Question: Greetings
I started developing with WPF yesterday and have ran into some issues. I came to the understanding that a Canvas was the equivalent to a Panel in WinForms. However I'm running into some difficulties with the 'click' event. The MouseLeftButtonDown event. If it's relevant or not, this Image and the Canvasses are in a UserControl

The above image is basically what I am having difficulties with. The 3 images you see is one image. The squares you see are each different canvases. Depending on what canvas is clicked i want something different to happen.
Currently i have the following code:
'''
<Grid>
<Canvas Name="canvasTerran" Height="27" Width="26" Margin="88,106,134,106" MouseLeftButtonDown="canvasTerran_MouseLeftButtonDown" />
<Canvas Name="canvasZerg" Height="27" Width="26" Margin="117,107,105,107" MouseLeftButtonDown="canvasZerg_MouseLeftButtonDown" />
<Canvas Name="canvasProtoss" Height="27" Margin="145,107,88,107" MouseLeftButtonDown="canvasProtoss_MouseLeftButtonDown" />
<Image Name="imageRaces" Height="27" Width="73" Stretch="Fill" Source="pack://application:,,,/Images/Races/Races.png" />
</Grid>
'''
When I run the application (the user control is in the main window ofcourse) and I click where the canvasses should be nothing happens. The event I'm trying to fire:
'''
private void canvasTerran_MouseLeftButtonDown(object sender, MouseButtonEventArgs e)
{
MessageBox.Show("lolterran", "lol");
// image on main window
// .Source = new BitmapImage(new Uri("pack://application:,,,/" + Constants.RACESPATH + "T.png"));
}
'''
I don't really see what I'm doing wrong here so any suggestions would be welcome. As I said I'm new to WPF so if you think there is a better way than I'm currently trying please do say so!
Thanks in advance.
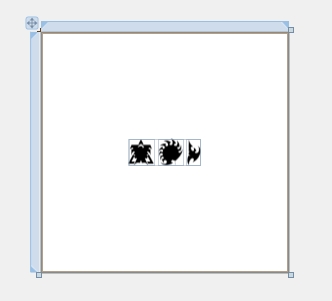
Answer: The actual problem is that the canvases are transparent. Thus, all the events do not halt at canvas, but they are generated for its parent element.
If you set Background=White or Red for example for a canvas, it should get MouseLeftButtonDown.